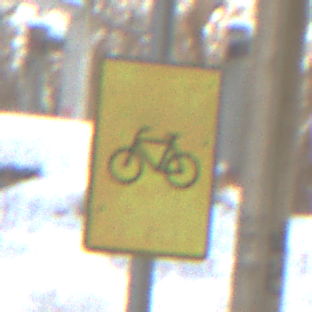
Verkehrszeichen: RadverkehrOhnePfeilsymbol
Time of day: MorningAfternoon
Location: Roofed (Suburban)
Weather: PartlyCloudy
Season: Winter
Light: Natural